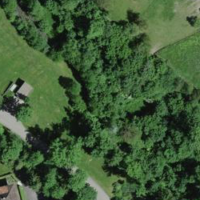
EUNIS habitat code: 52
Species observed at this site:
Euonymus europaeus